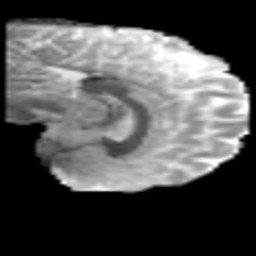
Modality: MD
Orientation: sagittal
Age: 25
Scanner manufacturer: philips
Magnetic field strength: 3 T
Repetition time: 8.6 s
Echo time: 0.127 s